Field crop: maize
Growth stage: 2
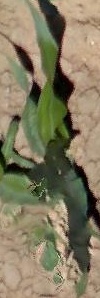
Species: maize